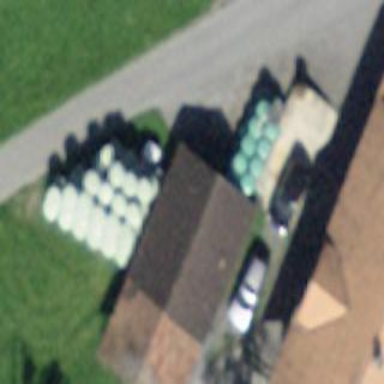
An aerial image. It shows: Shed building.